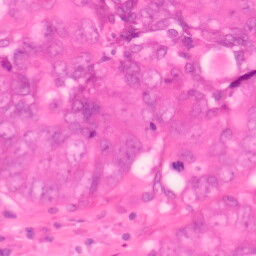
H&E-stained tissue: Colon